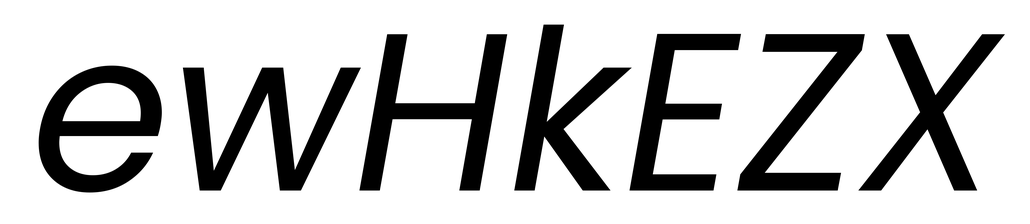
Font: Poppins-Italic